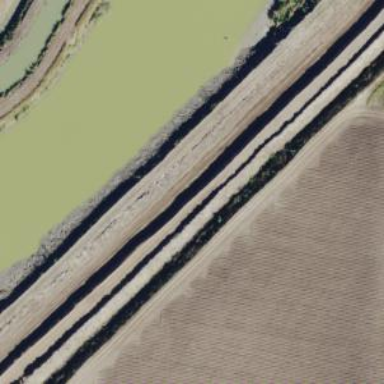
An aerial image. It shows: Canal.